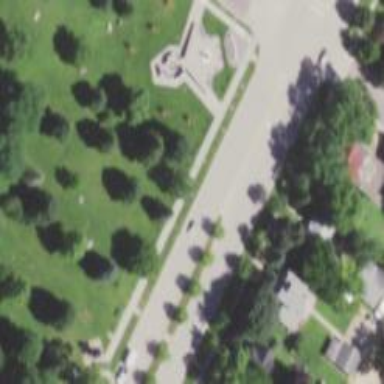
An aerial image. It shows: Historical war memorial.